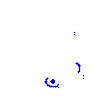
Particle: kaon